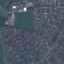
Land use / land cover class: Residential